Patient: sex M, age 69
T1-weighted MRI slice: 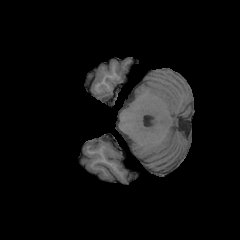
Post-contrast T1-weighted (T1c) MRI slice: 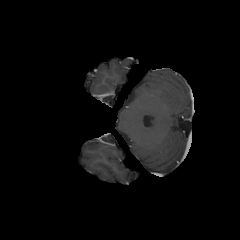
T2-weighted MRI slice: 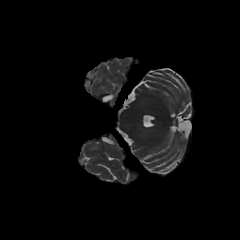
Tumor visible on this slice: no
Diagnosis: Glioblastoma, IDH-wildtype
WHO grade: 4